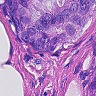
Metastatic tissue present: yes